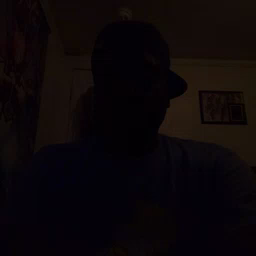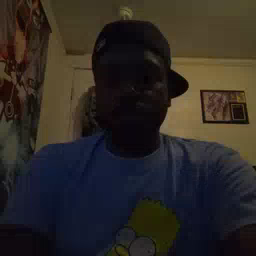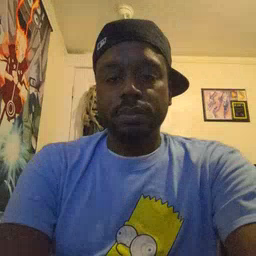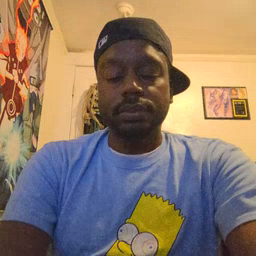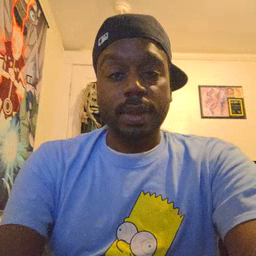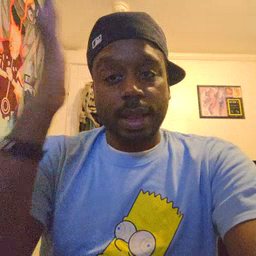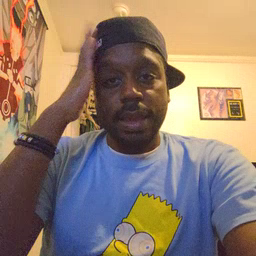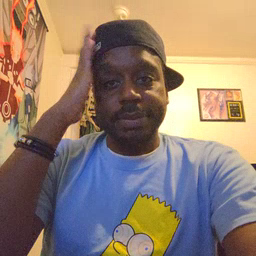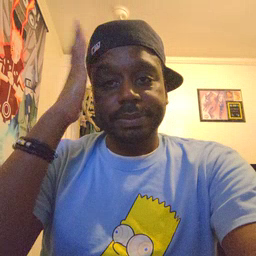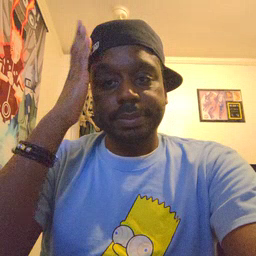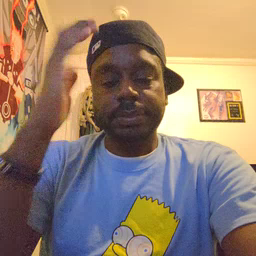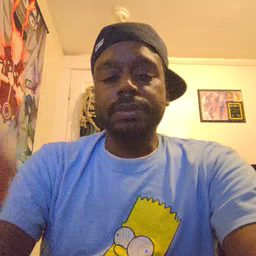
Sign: hat